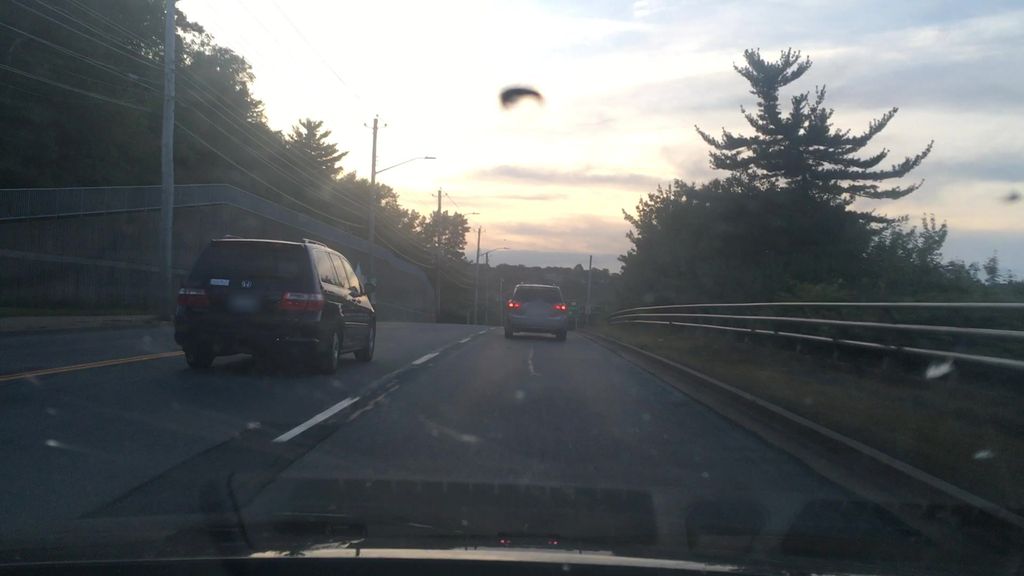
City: halifax